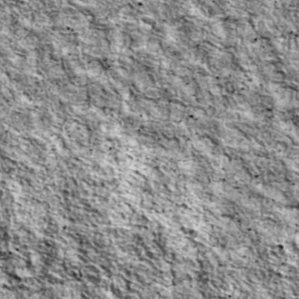
Label: non_frost